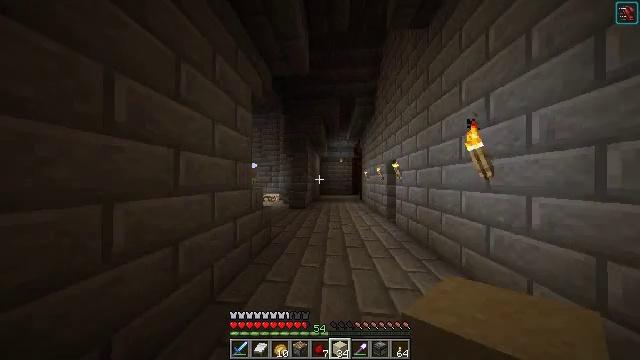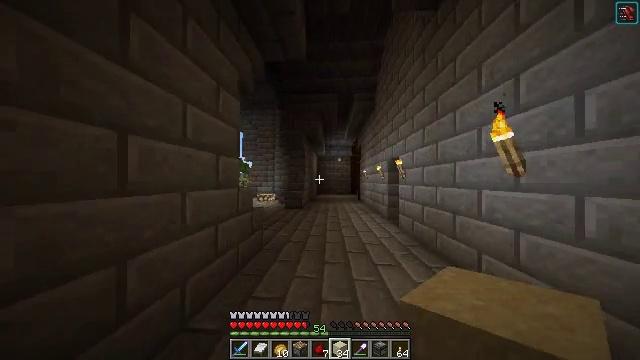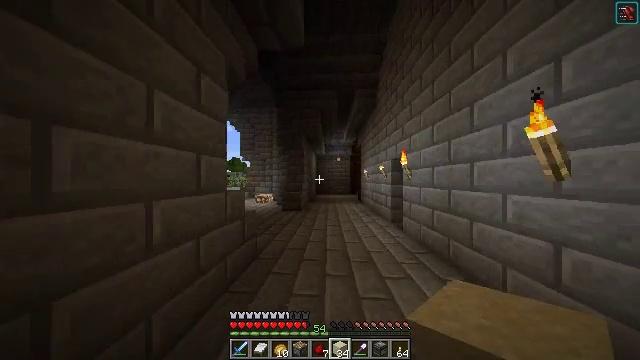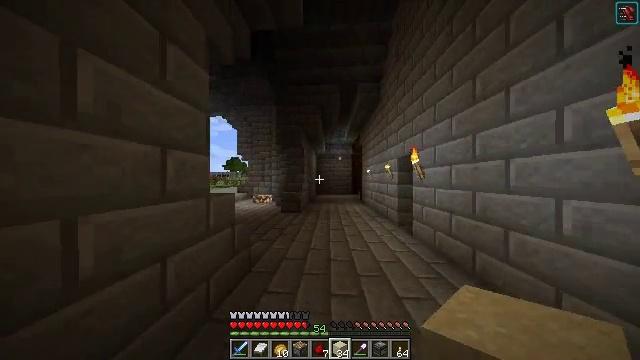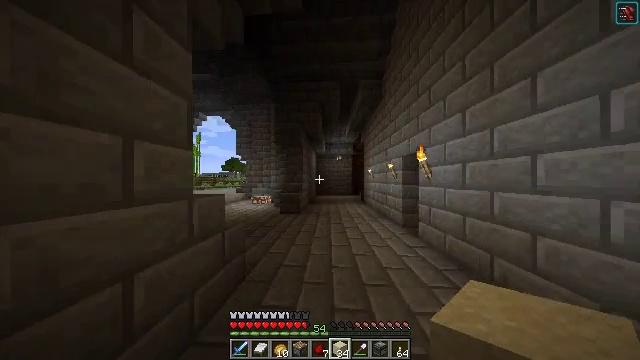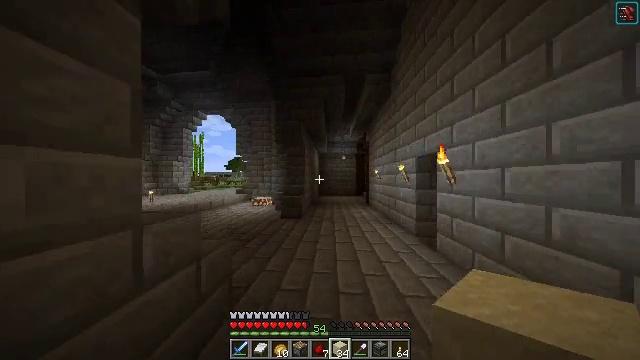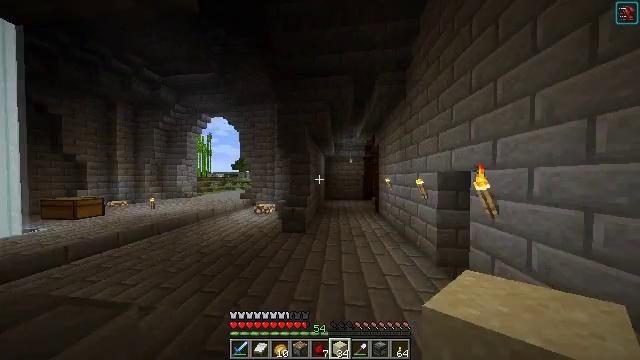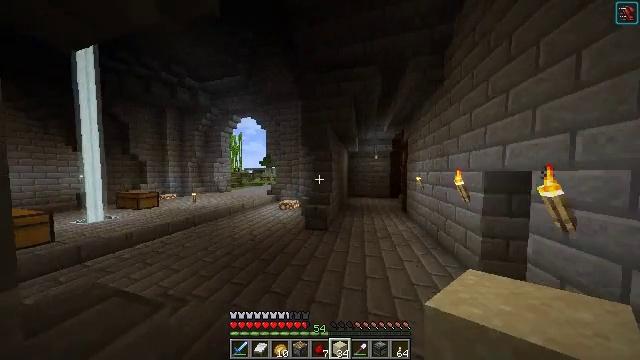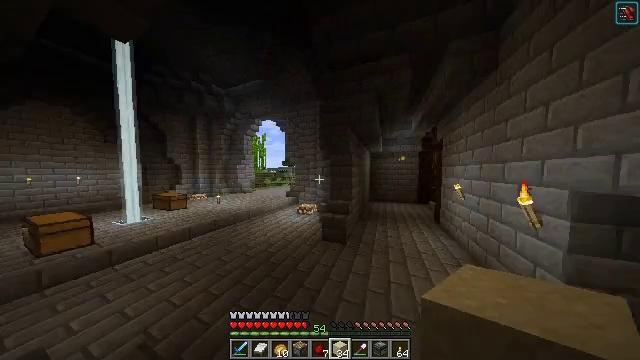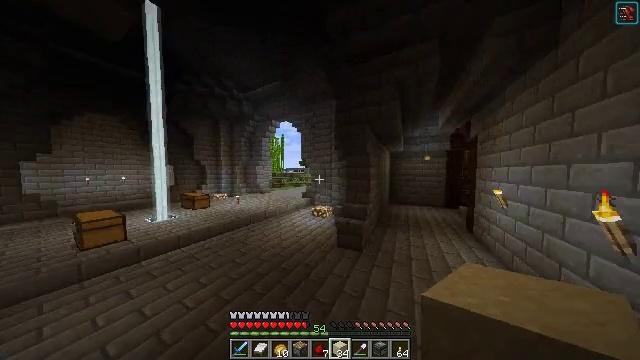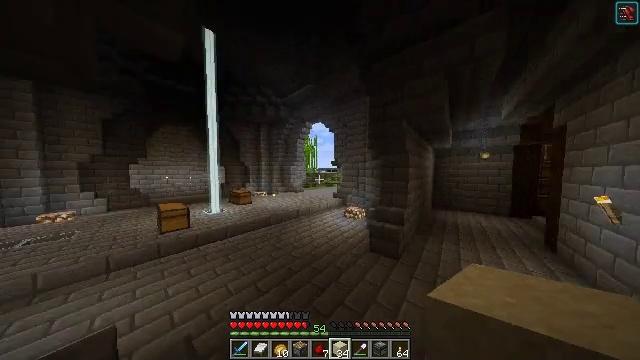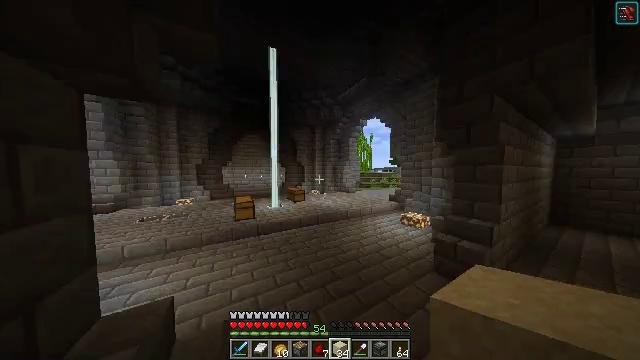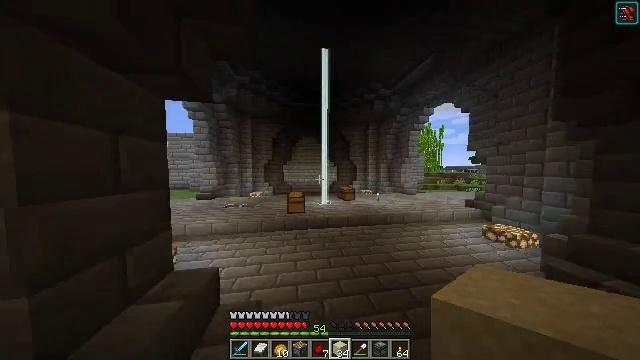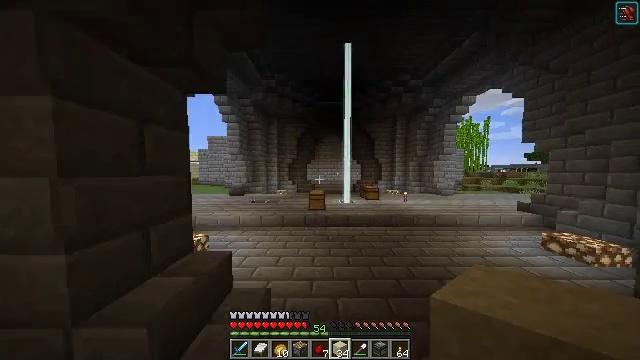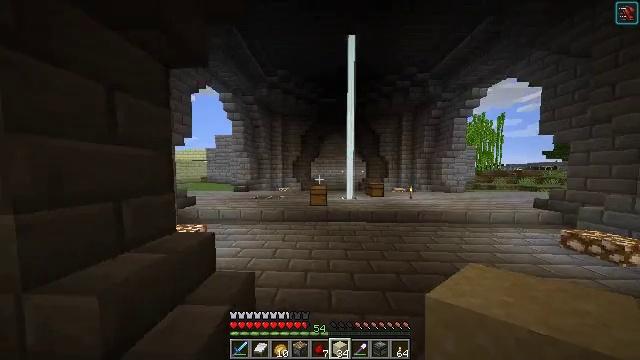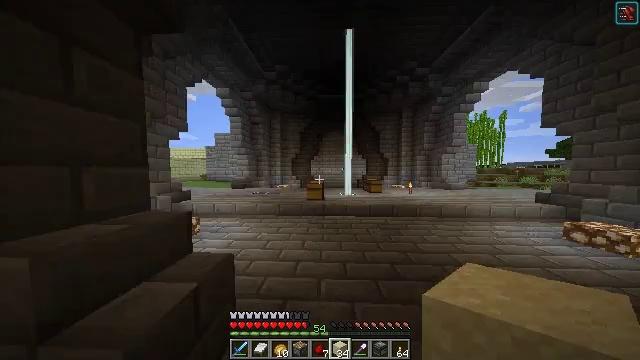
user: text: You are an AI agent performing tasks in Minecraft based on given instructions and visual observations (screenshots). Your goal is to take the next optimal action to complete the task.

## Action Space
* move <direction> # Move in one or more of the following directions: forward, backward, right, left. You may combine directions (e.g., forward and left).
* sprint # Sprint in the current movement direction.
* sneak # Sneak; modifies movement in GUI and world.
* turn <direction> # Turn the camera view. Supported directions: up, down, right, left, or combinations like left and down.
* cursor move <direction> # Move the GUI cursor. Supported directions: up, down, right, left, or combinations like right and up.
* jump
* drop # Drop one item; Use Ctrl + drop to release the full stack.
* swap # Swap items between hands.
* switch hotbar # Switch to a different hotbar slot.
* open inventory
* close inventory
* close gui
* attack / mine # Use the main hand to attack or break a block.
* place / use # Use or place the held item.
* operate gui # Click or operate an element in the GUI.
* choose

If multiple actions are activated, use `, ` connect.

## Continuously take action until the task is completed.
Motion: motion action
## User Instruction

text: Form an observer with the crafting table.
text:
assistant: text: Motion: move forward, turn right
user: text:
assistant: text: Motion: move forward
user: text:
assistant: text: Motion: move forward
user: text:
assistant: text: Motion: move forward
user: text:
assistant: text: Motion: move forward, turn left, jump
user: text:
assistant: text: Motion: move forward, turn left, jump
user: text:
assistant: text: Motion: move forward, turn left and down, jump
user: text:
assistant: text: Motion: move forward, turn left
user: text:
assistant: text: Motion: move forward, turn left
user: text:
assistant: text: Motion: move forward, turn left
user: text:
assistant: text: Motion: move forward, turn left
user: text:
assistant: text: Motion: move forward, turn left
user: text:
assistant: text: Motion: move forward, turn left
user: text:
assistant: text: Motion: move forward, turn left
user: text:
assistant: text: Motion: move forward
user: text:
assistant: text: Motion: move forward
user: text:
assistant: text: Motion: move forward
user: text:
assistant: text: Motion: move forward
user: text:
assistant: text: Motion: move forward, jump
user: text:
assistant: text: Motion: move forward, jump
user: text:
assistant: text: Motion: move forward, jump
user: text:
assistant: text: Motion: move forward, jump
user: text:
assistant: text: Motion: move forward
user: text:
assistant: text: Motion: move forward
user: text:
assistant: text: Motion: move forward
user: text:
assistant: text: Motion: move forward
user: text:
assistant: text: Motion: move forward
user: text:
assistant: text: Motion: move forward
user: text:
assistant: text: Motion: move forward, jump
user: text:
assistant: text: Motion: move forward, turn right, jump